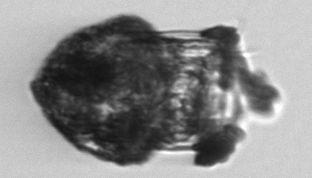
Label: Dictyocysta